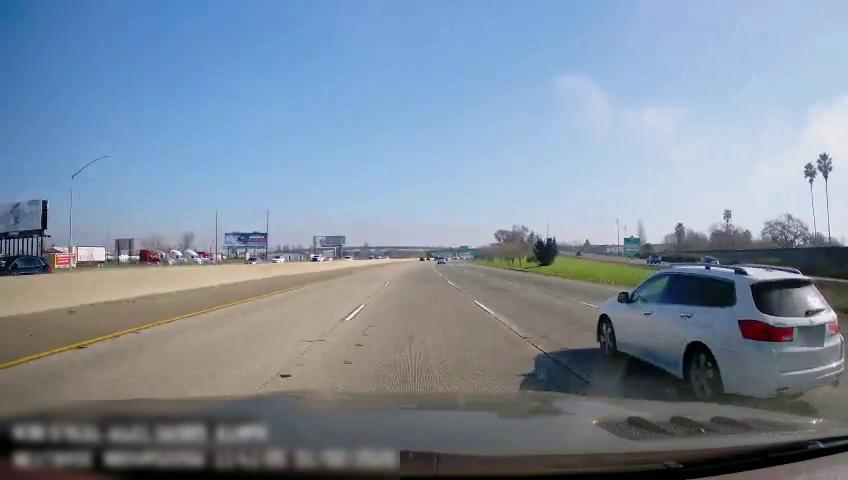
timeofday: Day
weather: Sunny
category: Vehicles | SUV
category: Vehicles | SUV
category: Vehicles | Truck
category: Vehicles | Car
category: Drivable Space
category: Vehicles | SUV
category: Vehicles | Car
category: Vehicles | Car
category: Lanes | Current Lane
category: Lanes | Current Lane
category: Lanes | Current Lane
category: Lanes | Alternate Lane
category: Traffic | Signs